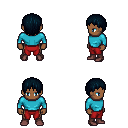
a pixel art fantasy rpg character, male body template, human, dark skin, teal long-sleeve shirt, red pants, raven plain hairstyle, maroon shoes, four views (front, back, left, right), 2x2 character sprite sheet, small pixel art, hard edges, no anti-aliasing